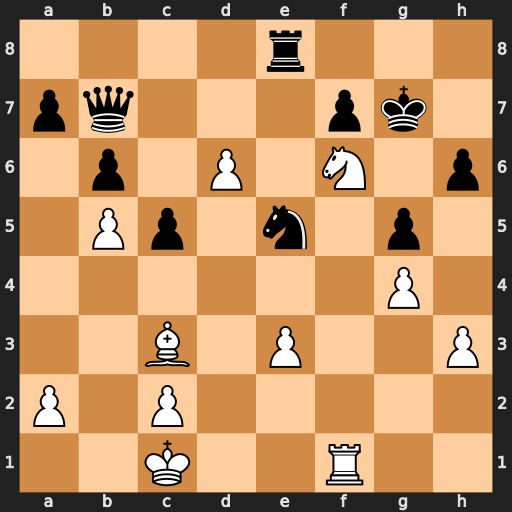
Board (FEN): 4r3/pq3pk1/1p1P1N1p/1Pp1n1p1/6P1/2B1P2P/P1P5/2K2R2
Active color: w
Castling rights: -
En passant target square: -
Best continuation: Nxe8+ Kf8 Nf6